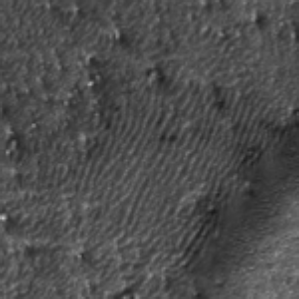
Label: frost